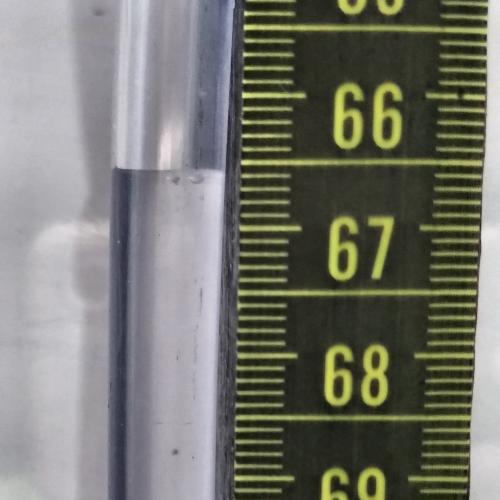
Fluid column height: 66.6 cm